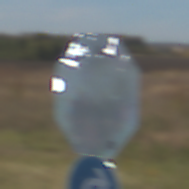
Verkehrszeichen: Stop
Zusatzzeichen unten: VorgeschriebeneFahrtrichtungRechts
Umgebung: Outdoor, Nature
Tageszeit: MorningAfternoon
Wetter: Clear
Licht: Natural
Jahreszeit: Autumn
Kontrast: HighContrast